三年级 · 算术
列坚式计算。

$46 \times 38=\quad 49 \times 72=\quad 78 \times 16=$

$963 \div 3=$

$472 \div 8=$

$618 \div 6=$
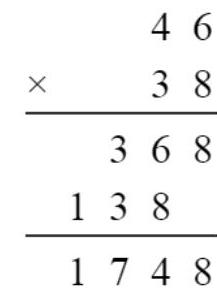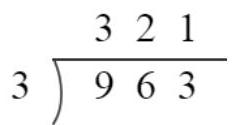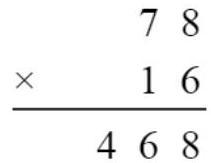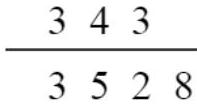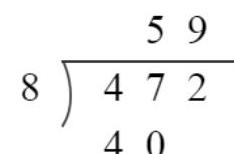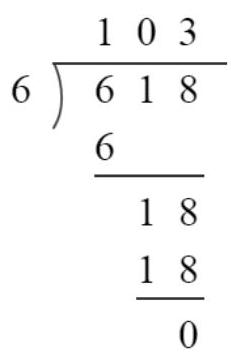
答案: $1748 ; 3528 ; 1248$

$321 ; 59 ; 103$

【分析】笔算两位数乘两位数的进位乘法时, 用第二个乘数每一位上的数分别去乘第一个乘数, 用哪一位上的数去乘, 积的末尾就和那一位对齐, 哪一位乘得的积满几十, 就要向前一位进几, 再把两次乘得的积相加。

除数是一位数的笔算除法, 要从被除数的最高位除起, 除到被除数的哪一位不够商 1 , 就对着这一位商 0, 除的过程中每一步的余数必须小于除数。
【详解】 $46 \times 38=1748 \quad 49 \times 72=3528 \quad 78 \times 16=1248$

$963 \div 3=321$

$\frac{9}{6}$

6 3 $\frac{3}{0}$

$472 \div 8=59$

$618 \div 6=103$

$\frac{40}{72}$

$\frac{72}{0}$